Question:
The above program i have typed in linux. It basically has to connect a client and server in separate terminals. But when i run them in the correct order, i.e
1. Compile server -> run server
2. Compile client - > run client
The terminals just dont do anything. It doesnt even print the '"Trying to connect"' part of the first 'printf' statement. What is the mistake here?
I checked for return value of 'mkfifo' as @parapura rajkumar said. But Still it remains the same. Here is my changed code for server.
'''
if(mkfifo("fifo1",0666)<0) {
printf("Error");
}
if(mkfifo("fifo2",0666)<0) {
printf("Error");
}
fflush(stdout);
'''
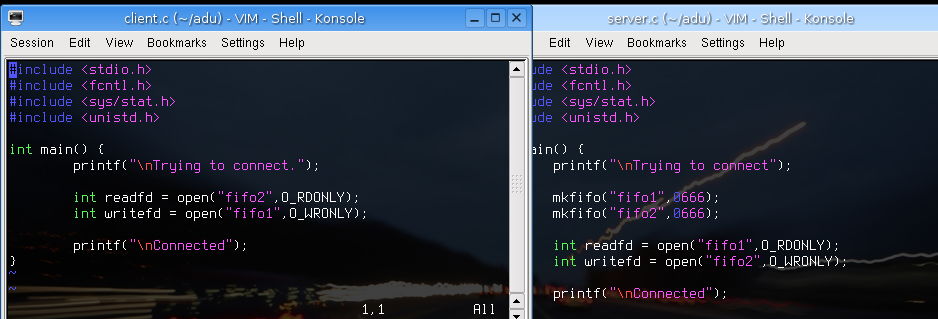
Answer: You made deadlock. Server wait open("fifo1",O_RDONLY) and client wait open("fifo2",O_RDONLY).
Edit client.c:
'''
int writefd = open("fifo1",O_WRONLY);
int readfd = open("fifo2",O_RDONLY);
'''